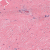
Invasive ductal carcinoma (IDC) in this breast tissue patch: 0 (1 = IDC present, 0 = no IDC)